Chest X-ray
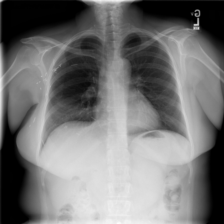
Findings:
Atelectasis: negative
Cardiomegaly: negative
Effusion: negative
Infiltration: negative
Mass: negative
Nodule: negative
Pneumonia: negative
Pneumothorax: negative
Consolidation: negative
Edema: negative
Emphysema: negative
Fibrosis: negative
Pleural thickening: negative
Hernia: negative